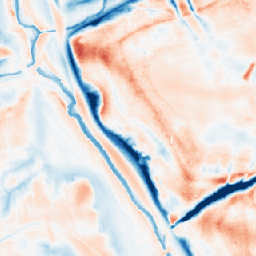
Category: trend_removal
Decomposition family: local_polynomial
Decomposition parameters: window_size: 31
degree: 1
Upsampling method: nearest
Upsampling parameters: scale: 8
Upsampling scale: 8